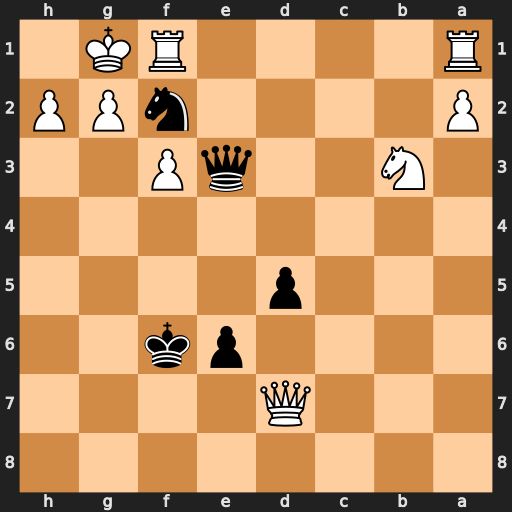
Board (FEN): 8/3Q4/4pk2/3p4/8/1N2qP2/P4nPP/R4RK1
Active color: b
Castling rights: -
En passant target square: -
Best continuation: Nh3+ Kh1 Qg1+ Rxg1 Nf2#